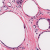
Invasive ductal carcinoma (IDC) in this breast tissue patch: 0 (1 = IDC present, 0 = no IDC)